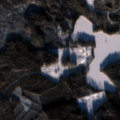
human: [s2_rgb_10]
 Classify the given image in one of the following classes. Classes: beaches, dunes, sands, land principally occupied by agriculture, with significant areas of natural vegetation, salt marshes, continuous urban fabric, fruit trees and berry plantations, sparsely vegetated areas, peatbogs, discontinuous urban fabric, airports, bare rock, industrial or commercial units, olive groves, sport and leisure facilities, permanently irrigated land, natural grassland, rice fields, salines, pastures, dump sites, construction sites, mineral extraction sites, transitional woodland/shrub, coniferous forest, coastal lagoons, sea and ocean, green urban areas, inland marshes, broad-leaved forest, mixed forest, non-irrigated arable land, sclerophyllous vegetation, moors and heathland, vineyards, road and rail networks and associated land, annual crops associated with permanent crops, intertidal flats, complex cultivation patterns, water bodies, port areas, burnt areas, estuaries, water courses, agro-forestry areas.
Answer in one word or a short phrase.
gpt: coniferous forest, mixed forest, transitional woodland/shrub, water bodies